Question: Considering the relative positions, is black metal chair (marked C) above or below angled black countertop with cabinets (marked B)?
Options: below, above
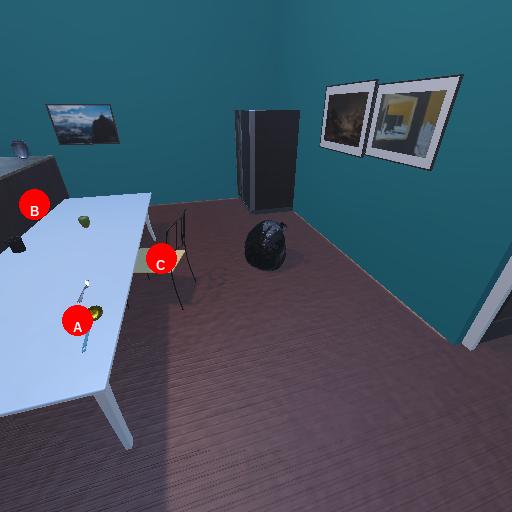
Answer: below